RGB frame:
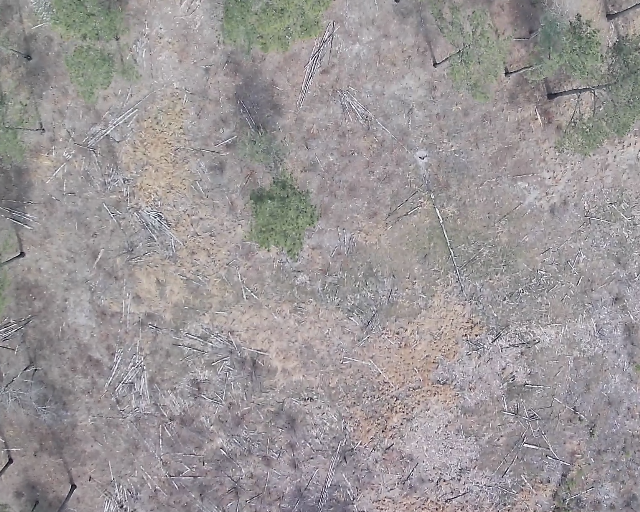
Thermal frame:
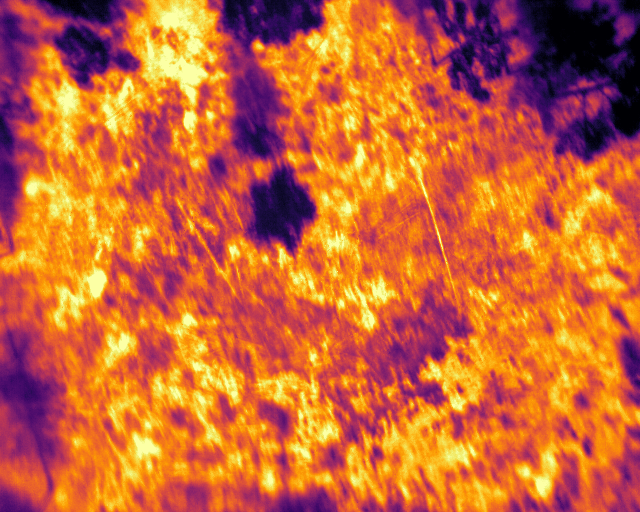
Captured: 2026-02-26 02:27:46
Pixels at or above 80 °C: 0 (fraction of frame: 0)